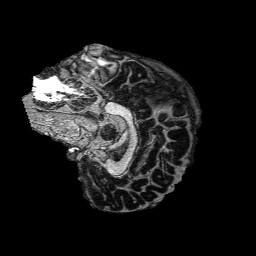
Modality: MP2RAGE
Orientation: sagittal